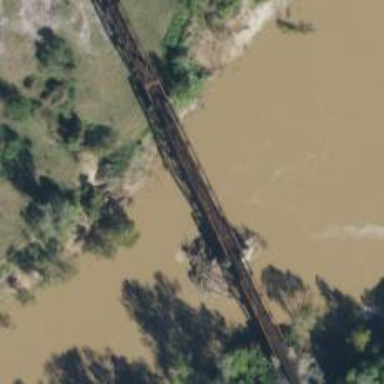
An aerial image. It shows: Bridge over railway line.